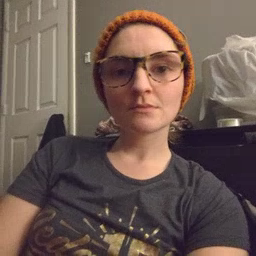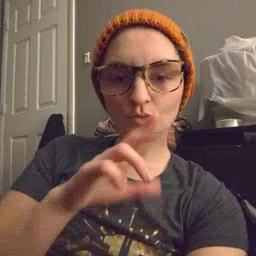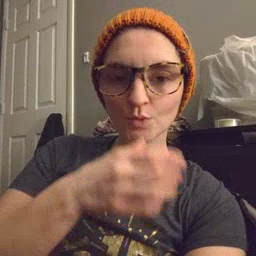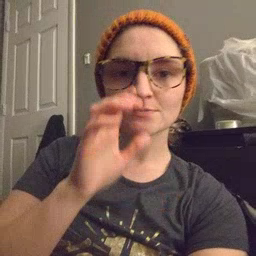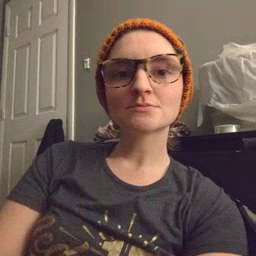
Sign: drink